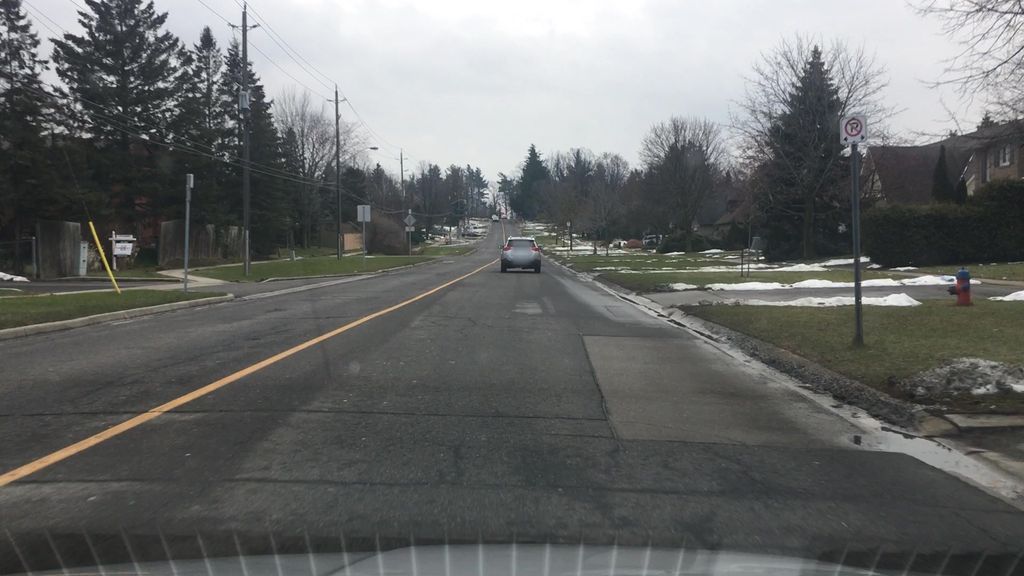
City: hamilton